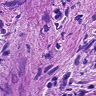
Metastatic tissue present: yes